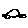
Label: car